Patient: sex M, age 36
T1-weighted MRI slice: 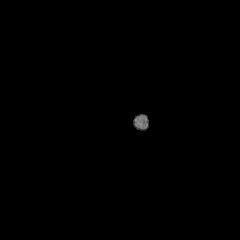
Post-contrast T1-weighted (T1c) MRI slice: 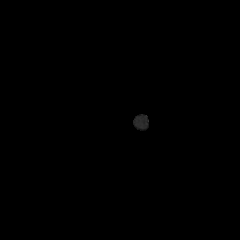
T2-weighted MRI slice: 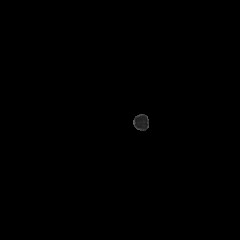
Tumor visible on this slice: no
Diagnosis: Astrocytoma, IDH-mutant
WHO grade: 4